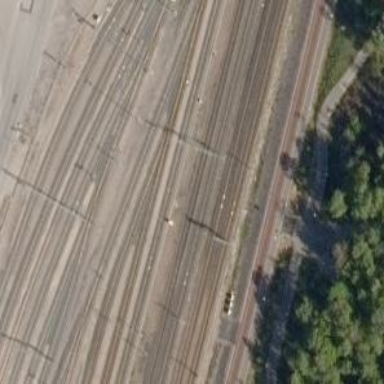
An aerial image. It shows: Railway track with continuous electrified contact line.